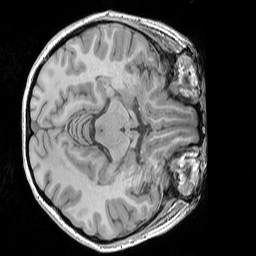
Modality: T1w
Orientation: axial
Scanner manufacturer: siemens
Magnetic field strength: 3 T
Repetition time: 1.83 s
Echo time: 0.00303 s